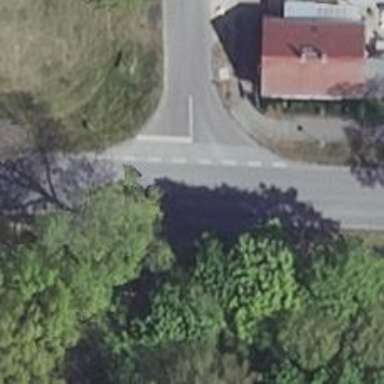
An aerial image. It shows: Asphalt road classified as primary highway.